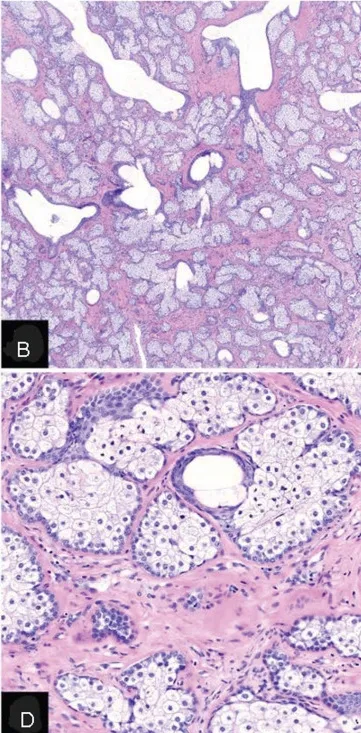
Histopathological features A) low power;. Medium power.
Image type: pathology (h&e)